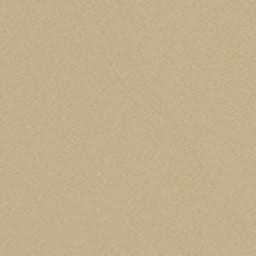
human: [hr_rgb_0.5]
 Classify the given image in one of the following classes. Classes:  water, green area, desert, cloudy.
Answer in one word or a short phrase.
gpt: desert